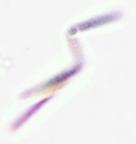
Label: Thalassionema